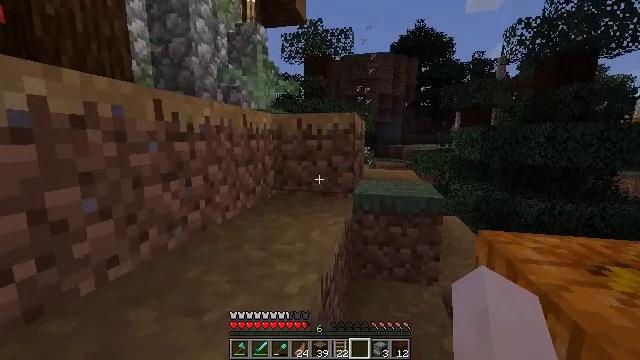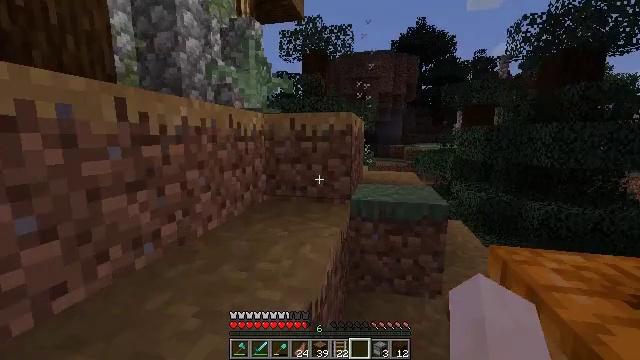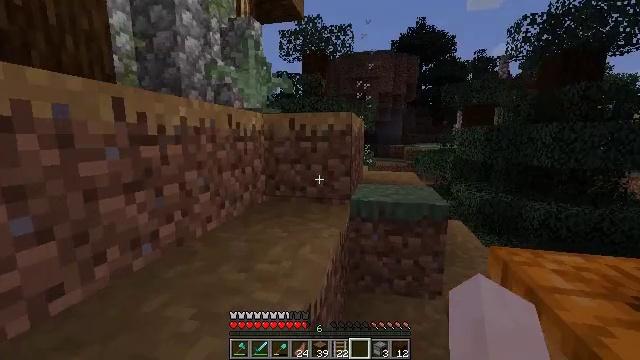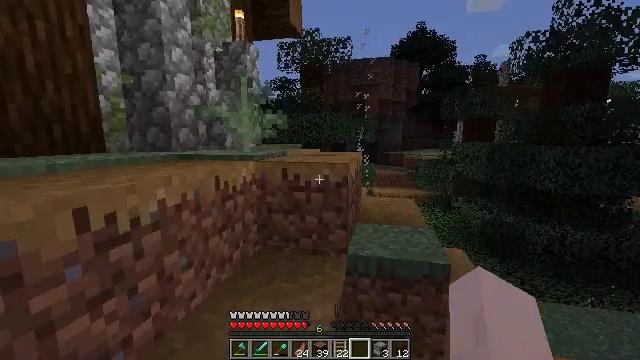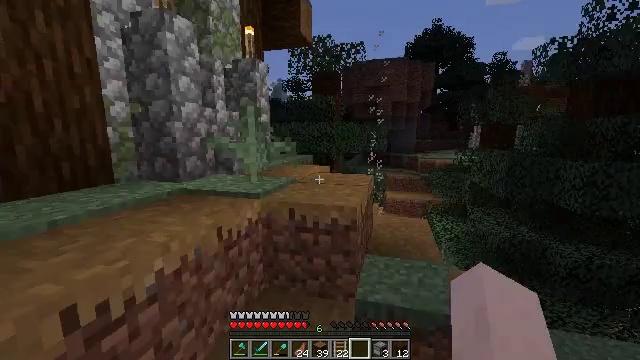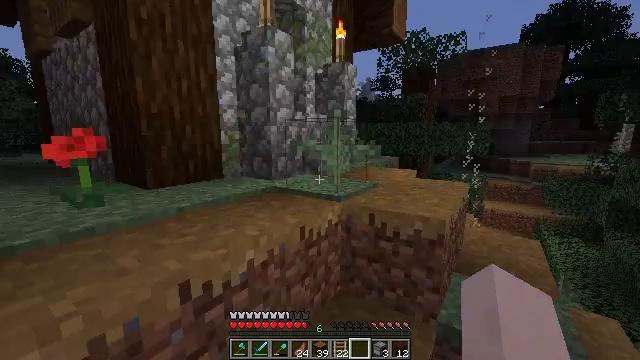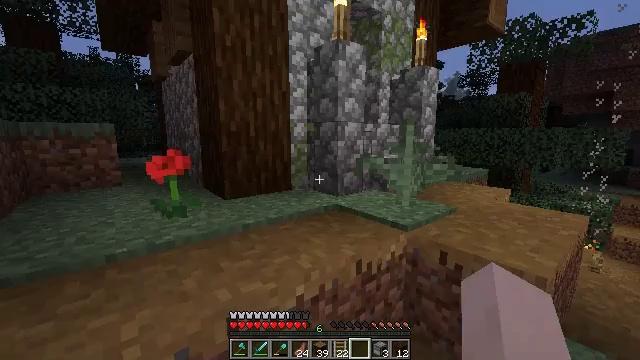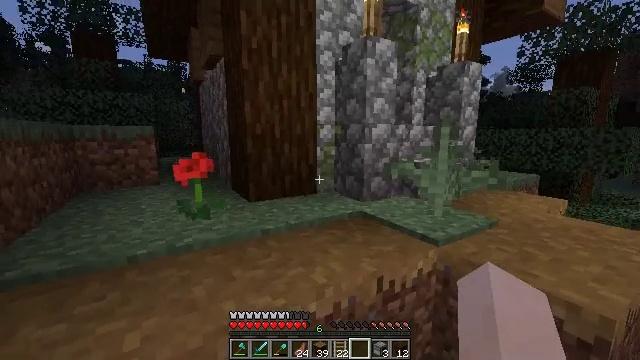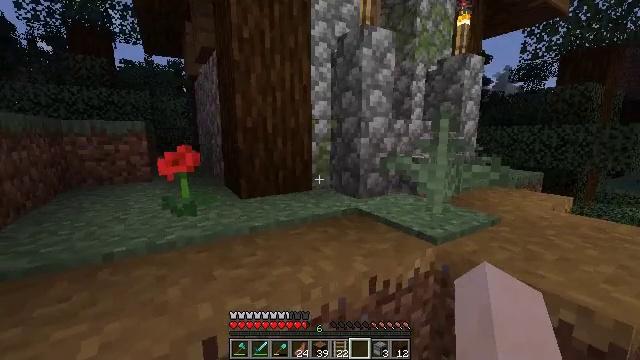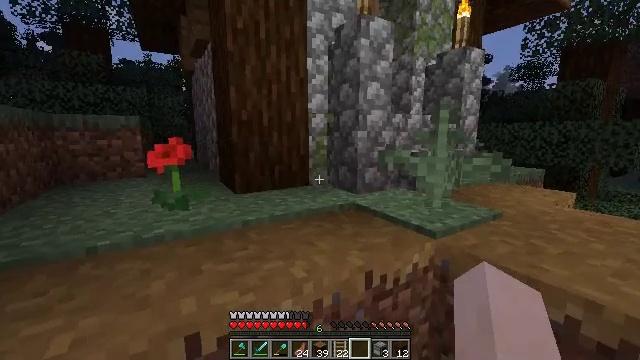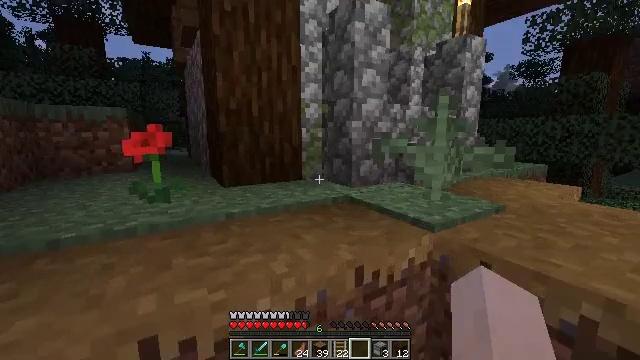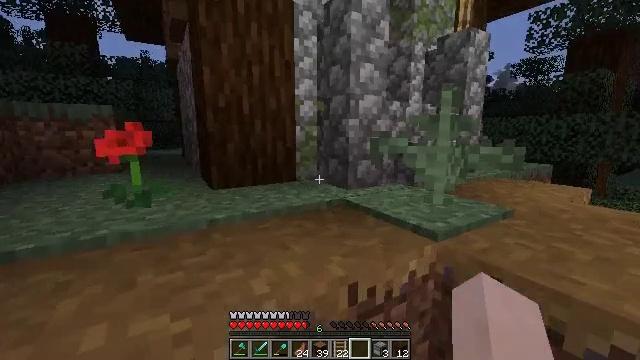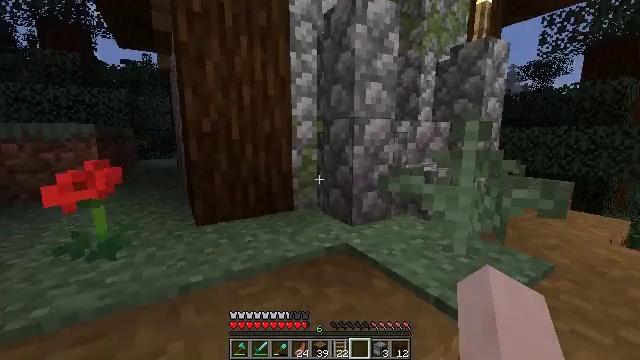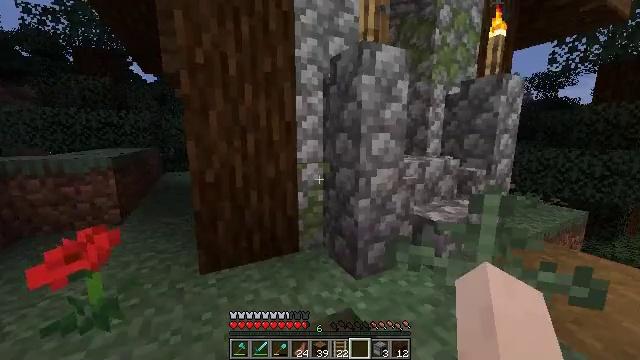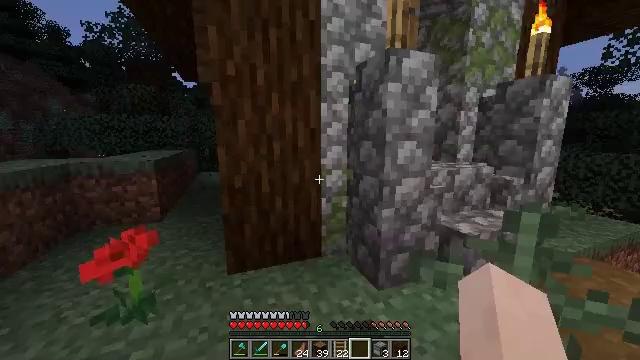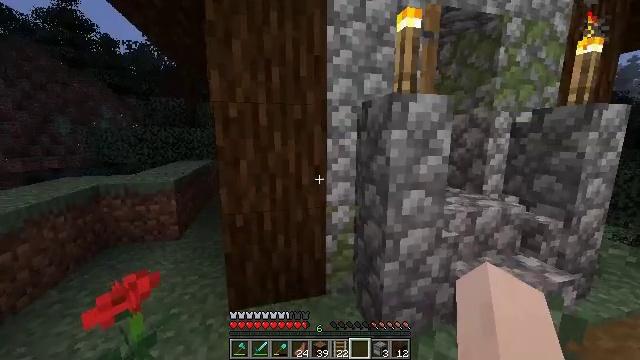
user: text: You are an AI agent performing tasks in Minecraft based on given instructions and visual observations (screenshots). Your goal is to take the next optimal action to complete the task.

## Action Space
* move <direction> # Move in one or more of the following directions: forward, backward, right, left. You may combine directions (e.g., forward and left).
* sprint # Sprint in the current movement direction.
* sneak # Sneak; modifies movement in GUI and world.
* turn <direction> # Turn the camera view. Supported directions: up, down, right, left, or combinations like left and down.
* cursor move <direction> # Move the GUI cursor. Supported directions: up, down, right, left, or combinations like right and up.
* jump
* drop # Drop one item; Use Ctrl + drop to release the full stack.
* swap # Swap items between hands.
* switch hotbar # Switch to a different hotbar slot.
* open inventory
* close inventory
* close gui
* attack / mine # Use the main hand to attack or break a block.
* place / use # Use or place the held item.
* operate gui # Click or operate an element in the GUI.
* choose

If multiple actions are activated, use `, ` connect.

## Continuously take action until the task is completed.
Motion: motion action
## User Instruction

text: Remove the large fern from the terrain.
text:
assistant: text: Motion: move forward, sprint, jump
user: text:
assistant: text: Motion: move forward, sprint, jump
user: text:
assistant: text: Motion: move forward, sprint, jump
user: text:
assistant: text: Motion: move forward, sprint, turn left, jump
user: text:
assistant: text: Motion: move forward, turn left, jump
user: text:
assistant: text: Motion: move forward, turn left, jump
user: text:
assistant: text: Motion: move forward, turn left, jump
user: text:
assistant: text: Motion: move forward, jump
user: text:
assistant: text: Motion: move forward, jump
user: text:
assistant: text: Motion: move forward, jump
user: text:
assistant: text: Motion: move forward, jump
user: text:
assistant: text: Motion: move forward, sprint, jump
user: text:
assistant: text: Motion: move forward, sprint, turn left, jump
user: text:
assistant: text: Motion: move forward, sprint, turn left, jump
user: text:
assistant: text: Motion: move forward, sprint, turn left, jump
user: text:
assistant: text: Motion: move forward, jump
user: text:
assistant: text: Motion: move forward, turn right, jump
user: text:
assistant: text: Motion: turn right and down, jump
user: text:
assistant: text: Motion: turn right and down
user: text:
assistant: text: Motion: turn right
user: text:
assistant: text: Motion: turn right and down
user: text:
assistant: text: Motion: turn right and down
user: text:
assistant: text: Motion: no_op
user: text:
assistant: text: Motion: no_op
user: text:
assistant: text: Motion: no_op
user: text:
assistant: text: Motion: no_op
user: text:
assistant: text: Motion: no_op
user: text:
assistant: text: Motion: no_op
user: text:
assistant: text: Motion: turn left
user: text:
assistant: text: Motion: turn left